Question: My XML is as below:

I need to check whether '"anil"' is in the DOM or not without using loop. Is it possible to do this in one line?
This is the code I tried:
'''
If not(xmldom.selectsinglenode("//xml/xmlfile/name/"+xname)is nothing) then
.....
end if
'''
Here 'xname' will be the text (eg 'anil' or 'amith').
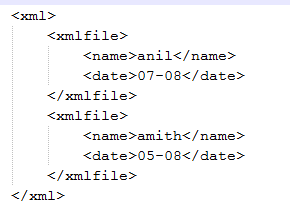
Answer: The correct XPath to get '<name>' element having inner text equals 'anil' is as follow :
'''
//xml/xmlfile/name[.='anil']
'''
So the string parameter of 'selectsinglenode()' should look about like this instead (or better yet using '/' instead of '//' at the beginning) :
'''
"//xml/xmlfile/name[.='"+xname+"']"
'''